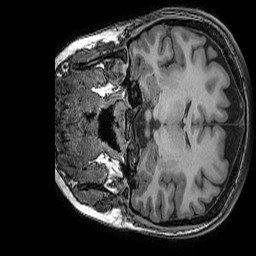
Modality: T1w
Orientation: coronal
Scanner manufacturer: ge
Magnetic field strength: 3 T
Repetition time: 0.008512 s
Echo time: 0.003336 s